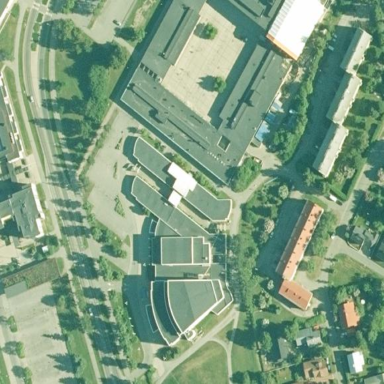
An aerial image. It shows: Arts centre housed inside building.